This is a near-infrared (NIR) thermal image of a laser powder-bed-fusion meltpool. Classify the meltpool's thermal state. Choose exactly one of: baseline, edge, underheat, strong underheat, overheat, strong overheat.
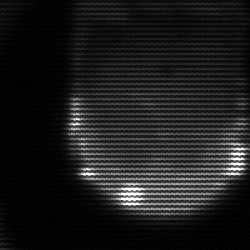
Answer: edge